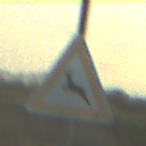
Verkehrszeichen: WildwechselRechts
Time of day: SunriseSunset
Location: Outdoor (Nature)
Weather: PartlyCloudy
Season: NotSpecified
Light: Natural